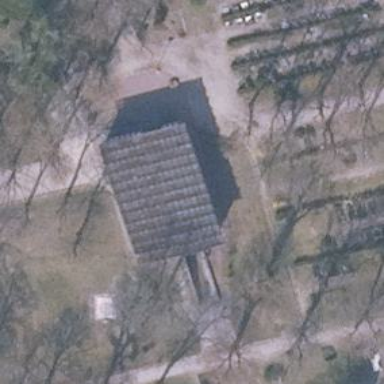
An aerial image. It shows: Chapel building.